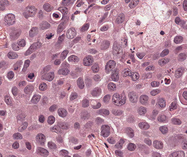
Tumor epithelial tissue: yes
Tumor-associated stroma tissue: no
Normal tissue: no